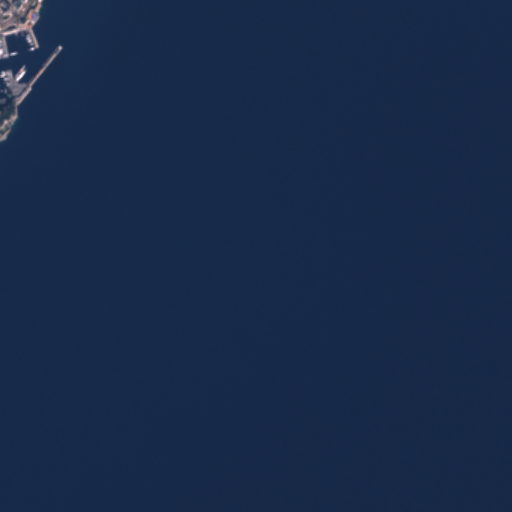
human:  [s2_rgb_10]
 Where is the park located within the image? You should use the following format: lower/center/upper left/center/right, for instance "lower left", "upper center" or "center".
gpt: The park is located in the upper left of the image.
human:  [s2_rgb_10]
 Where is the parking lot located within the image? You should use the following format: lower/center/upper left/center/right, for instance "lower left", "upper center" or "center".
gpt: The parking lot is located in the upper left of the image.
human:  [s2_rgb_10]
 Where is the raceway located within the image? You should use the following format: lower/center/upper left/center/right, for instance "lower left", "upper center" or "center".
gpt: The raceway is located in the upper left of the image.
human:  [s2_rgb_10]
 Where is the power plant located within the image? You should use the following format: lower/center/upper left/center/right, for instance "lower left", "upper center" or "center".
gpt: There is no power plant in the image.